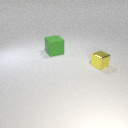
small yellow metal cube to the right of large green rubber cube